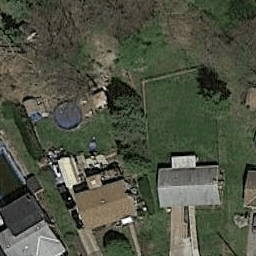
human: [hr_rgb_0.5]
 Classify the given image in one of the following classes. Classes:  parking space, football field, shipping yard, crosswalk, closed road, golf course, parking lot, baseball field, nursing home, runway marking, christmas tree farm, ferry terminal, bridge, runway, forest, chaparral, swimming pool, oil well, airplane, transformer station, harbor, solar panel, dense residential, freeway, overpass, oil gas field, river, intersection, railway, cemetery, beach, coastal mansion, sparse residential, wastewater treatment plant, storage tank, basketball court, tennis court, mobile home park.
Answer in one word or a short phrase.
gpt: sparse residential